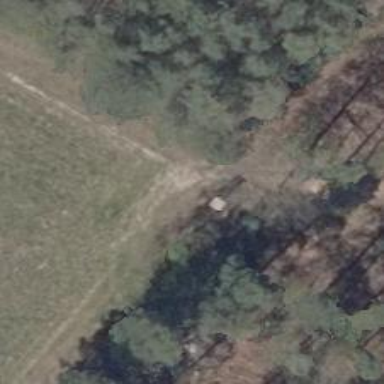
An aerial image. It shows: Hunting stand.